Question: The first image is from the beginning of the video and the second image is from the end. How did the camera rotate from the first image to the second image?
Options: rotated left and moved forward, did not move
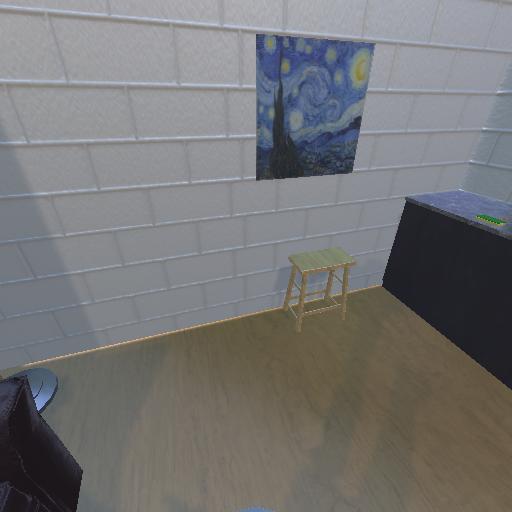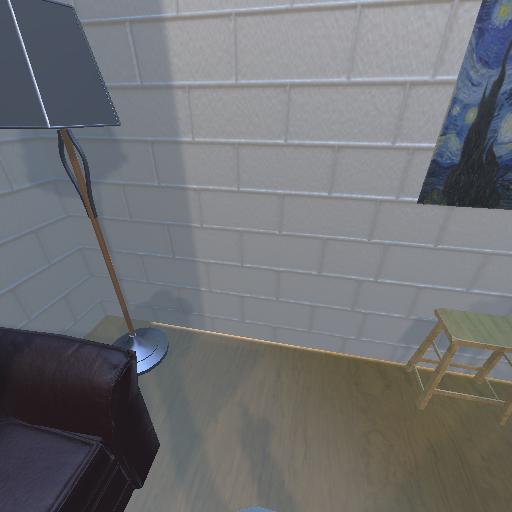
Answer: rotated left and moved forward